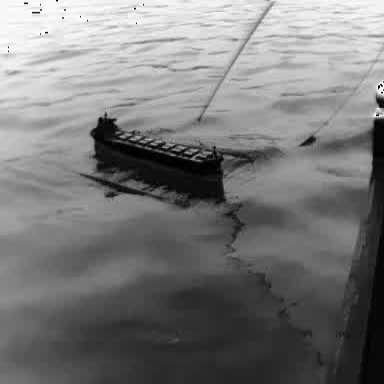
There is a liner in the infrared image.